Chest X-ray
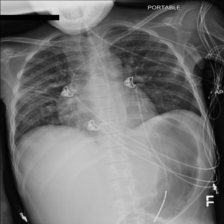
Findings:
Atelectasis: negative
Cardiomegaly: negative
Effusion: negative
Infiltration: positive
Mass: negative
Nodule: negative
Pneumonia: negative
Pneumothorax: negative
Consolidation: negative
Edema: negative
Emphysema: negative
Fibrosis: negative
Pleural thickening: negative
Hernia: negative